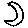
Label: moon